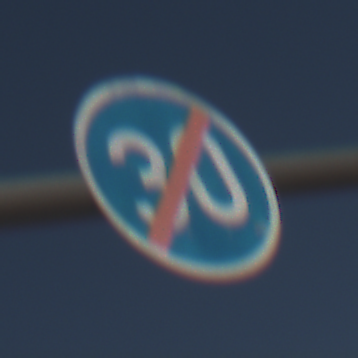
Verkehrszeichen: EndeMindestgeschwindigkeit
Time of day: Midday
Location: Outdoor (RoadRail)
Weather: Clear
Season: Summer
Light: Natural